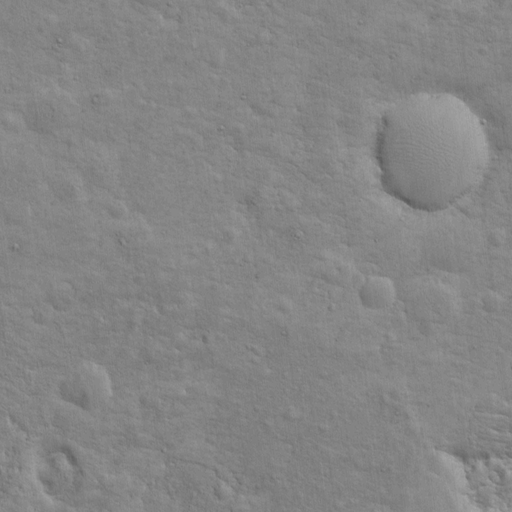
Objects detected: cone